Question: All,
I just created markdown_title and markdown_body methods. When I go to the show view page for my Post model I am getting the error: Wrong number of arguments.
I believe my markdown_title method(also for markdown_body) might be constructed incorrectly below in the post.rb file. Is this the culprit?:
'''
class Post < ActiveRecord::Base
has_many :comments
has_one :summary
belongs_to :user
belongs_to :topic
#has_one :summary
default_scope {order('created_at DESC')}
validates :title, length: {minimum: 5}, presence: true
validates :body, length: {minimum: 20}, presence: true
validates :topic, presence: true
validates :user, presence: true
def markdown_title
(render_as_markdown).render(self.title).html_safe
end
def markdown_body
(render_as_markdown).render(self.body).html_safe
end
private
def render_as_markdown
renderer = Redcarpet::Render::HTML.new
extensions = {fenced_code_blocks: true}
redcarpet = Redcarpet::Markdown.new(renderer, extensions)
#return redcarpet
end
end
'''
Here is my code for my show.html.erb file where the error is appearing while calling my markdown_title method:
'''
<h1><%= @post.markdown_title @post.title %></h1>
<div class="row">
<div class="col-md-8">
<p><%= @post.body %></p>
</div>
<div class="col-md-4">
<% if policy(@post).edit? %>
<%= link_to "Edit", edit_topic_post_path(@topic, @post), class: 'btn btn-success' %>
<% end %>
</div>
</div>
<% if @post.summary.present? %>
<h1>Post Summary</h1>
<p><%= @post.summary.body %></p>
<% else %>
<%= form_for [@topic, @post, @post.build_summary] do |f| %>
<%= f.text_field :body %>
<%= f.submit %>
<% end %>
<% end %>
'''
This is the Post controller:
'''
class PostsController < ApplicationController
#def index #for the index page
#@posts = Post.all
#authorize @posts
#end
def show
@post = Post.find(params[:id])
@topic = Topic.find(params[:topic_id])
end
def new
@topic = Topic.find(params[:topic_id])
@post = Post.new
authorize @post #authorize() will check the policy on new post resources
# if user is present it wll let it render if no user present itll give exception
end
def create
#@post = Post.new(params.require(:post).permit(:title, :body))
#require and permit make sure only certain keys are passed to Post.new
@topic = Topic.find(params[:topic_id])
#@post = current_user.posts.build(params.require(:post).permit(:title, :body))
@post = current_user.posts.build(post_params)
@post.topic = @topic
authorize @post #authorize() will check if user is logged in if not itll give an exception
if @post.save
flash[:notice] = "Your new post was created and saved."
redirect_to [@topic, @post] #takes you to the new post you created
else
flash[:error] = "There was an error saving the post. Please try again."
render :new # it grabs the new.html.erb file and pastes it in the view
end
end
def edit
@topic = Topic.find(params[:topic_id])
@post = Post.find(params[:id])
authorize @post
end
def update
@topic = Topic.find(params[:topic_id])
@post = Post.find(params[:id])
#@post_check = current_user.posts.build(post_params)
authorize @post
if @post.update_attributes(post_params)
flash[:notice] = "Post was updated and captured your new update."
redirect_to [@topic, @post]
else
flash[:error] = "There was an error saving the post. Please try again."
render :new
end
end
private
def post_params
params.require(:post).permit(:title, :body)
end
end
'''
Here is the error I get on my view:

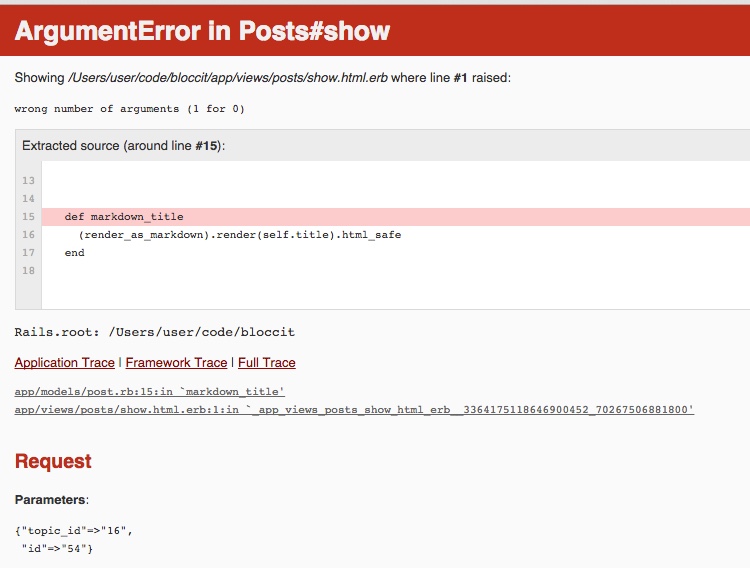
Answer: You're calling your 'markdown_title' method with a parameter, in this case, '@post.title'.
'''
<h1><%= @post.markdown_title @post.title %></h1>
'''
In the definition of your 'Post' class, the 'markdown_title' method doesn't take any parameters.
'''
def markdown_title
(render_as_markdown).render(self.title).html_safe
end
'''
That's why you're seeing the 'Wrong number of arguments (1 for 0)' error.
Since you're already referencing 'self.title' in the 'markdown_title' method, there's no reason to pass '@post.title' to it. Just remove '@post.title' from where you're calling 'markdown_title', and you should be good to go.